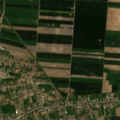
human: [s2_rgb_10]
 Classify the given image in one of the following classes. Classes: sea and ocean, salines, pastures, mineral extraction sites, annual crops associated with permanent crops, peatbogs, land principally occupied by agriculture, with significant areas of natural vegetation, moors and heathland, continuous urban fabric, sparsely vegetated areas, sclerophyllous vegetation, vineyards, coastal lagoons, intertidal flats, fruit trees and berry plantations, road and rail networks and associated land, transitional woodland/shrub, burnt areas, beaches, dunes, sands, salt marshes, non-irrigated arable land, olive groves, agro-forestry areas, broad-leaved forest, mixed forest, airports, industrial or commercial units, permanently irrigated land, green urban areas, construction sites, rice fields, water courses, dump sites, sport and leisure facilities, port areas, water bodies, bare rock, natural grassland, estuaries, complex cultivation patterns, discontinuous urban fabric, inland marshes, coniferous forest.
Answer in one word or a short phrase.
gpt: discontinuous urban fabric, non-irrigated arable land